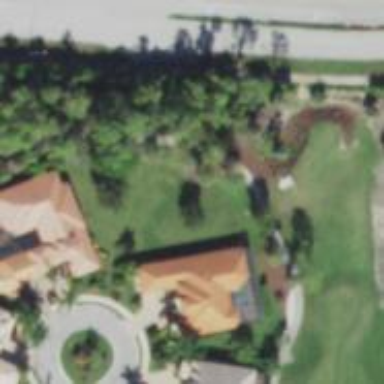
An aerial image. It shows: Golf cartpath that is also road path.